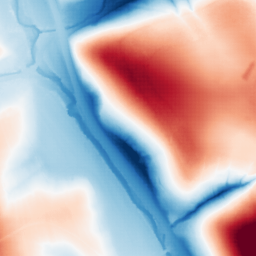
Category: classical
Decomposition family: gaussian_anisotropic
Decomposition parameters: sigma_x: 50
sigma_y: 50
Upsampling method: sinc_hamming
Upsampling parameters: scale: 8
kernel_size: 16
Upsampling scale: 8